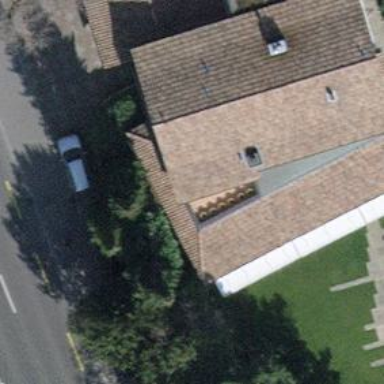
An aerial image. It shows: Detached building.